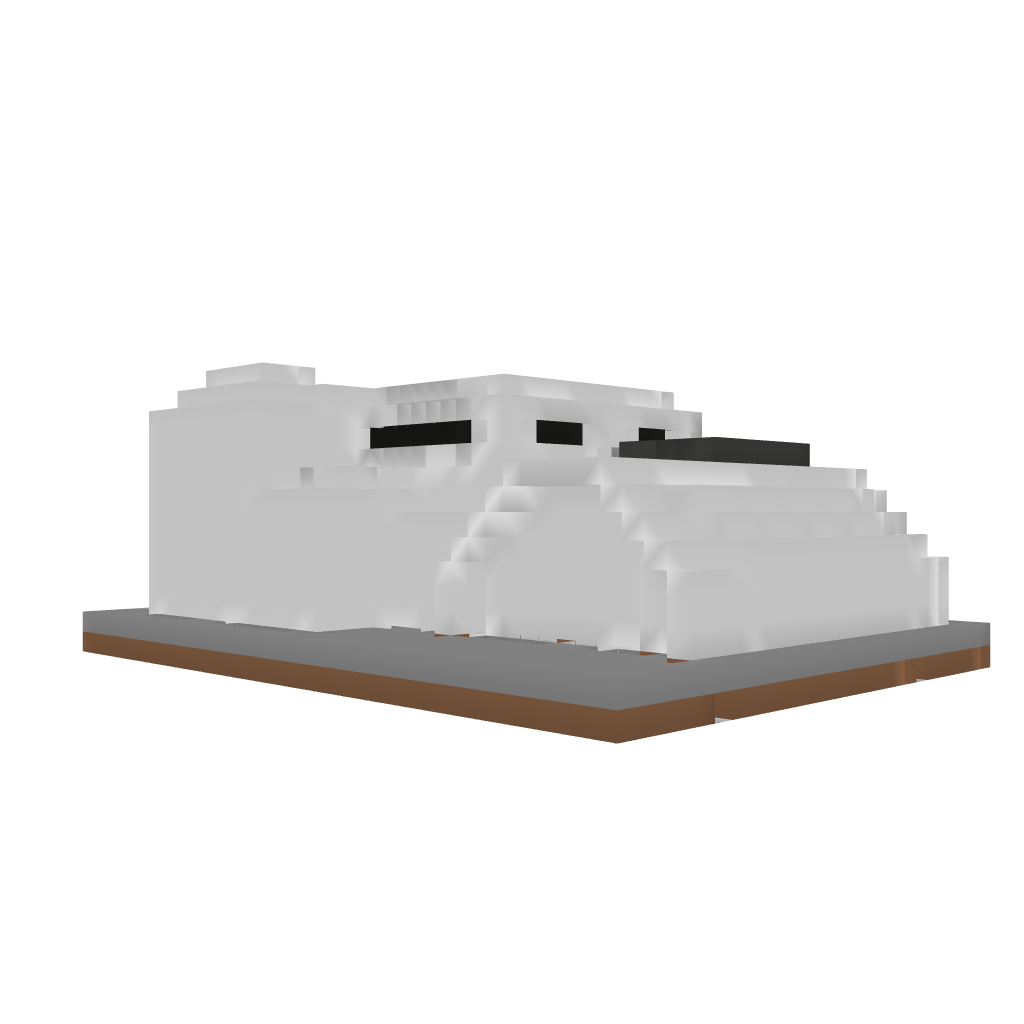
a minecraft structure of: Modern/Futurist Army Base